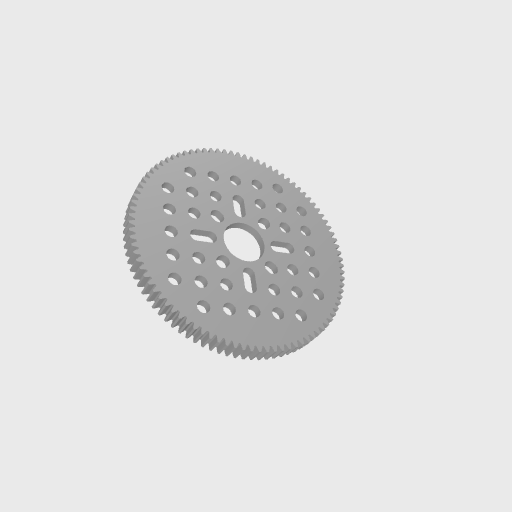
Part: HubMountAluminumGear90T